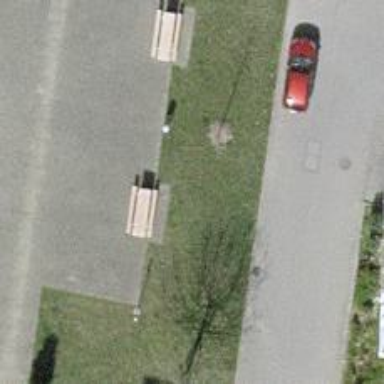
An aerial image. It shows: Picnic table located in leisure land area.